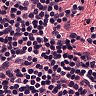
Metastatic tissue present: no